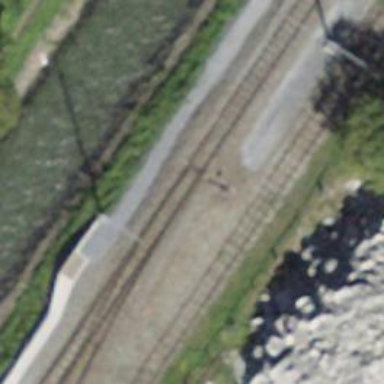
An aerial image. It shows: Railway switch.